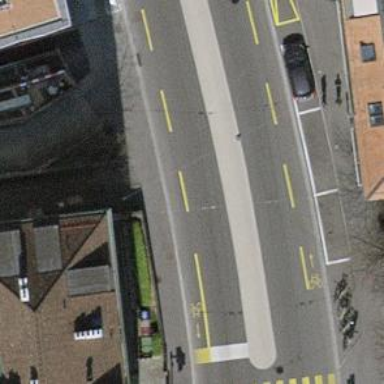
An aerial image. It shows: Kerb barrier.